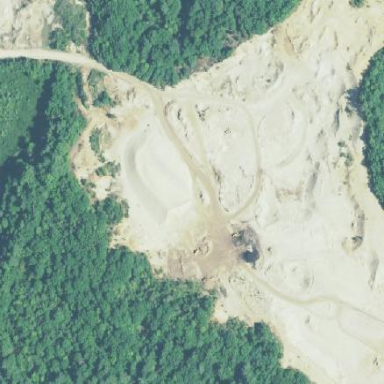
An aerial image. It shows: Quarry area.